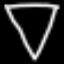
Label: diamond